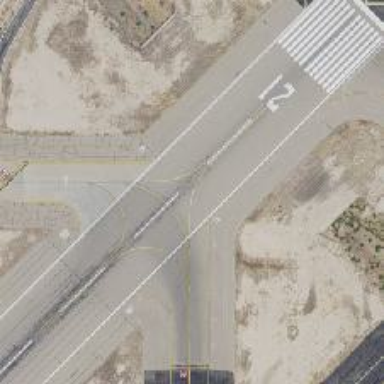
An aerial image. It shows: View of taxiway at the airport.